Question: I am using Quill-editor,
when I add emoji in quill editor this code enter in the editor you can see the following screen sort

But when I remove the emoji from the quill editor that time emoji is remove but emoji code is not remove from the quill
<URL>
How can I fix this issue?
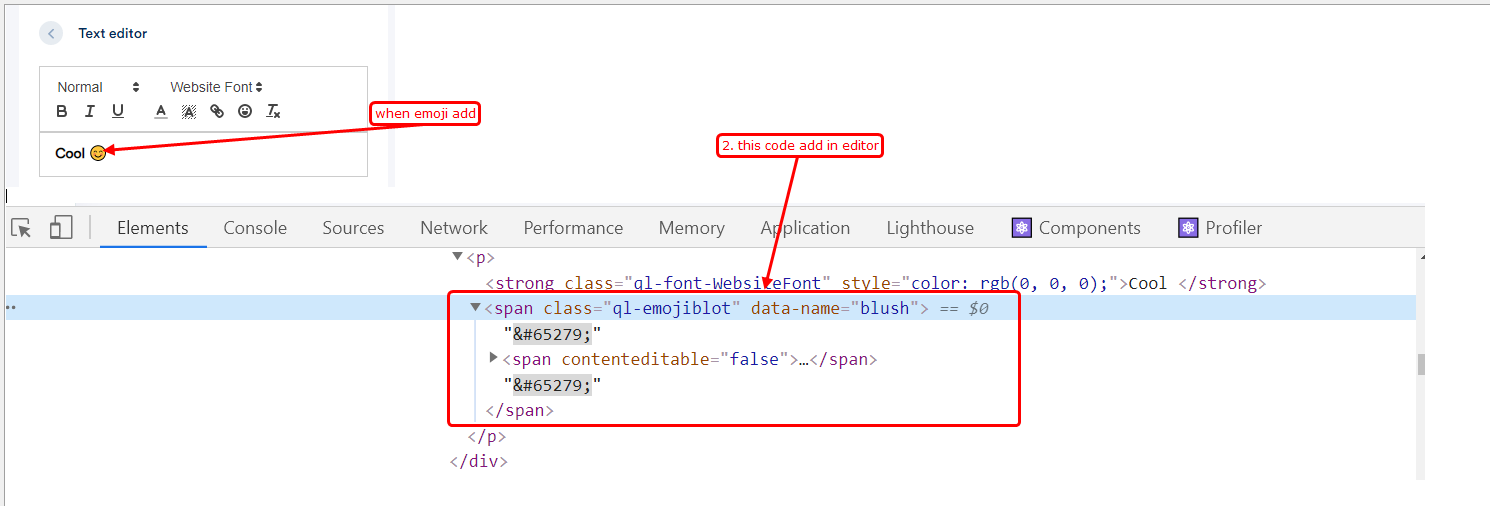
Answer: I am not able to reproduce the issue. I downloaded the <URL> locally.
The code generated by our two versions does not look similar at all. What version of Quill Emoji are you using?
You should try upgrading your Quill and Quill Emoji versions to the latest. The demo I tested with uses Quill 1.3.5 and the latest 'master' version of Quill Emoji.
## Before deleting emoji:
<URL>
## After deleting emoji:
<URL>